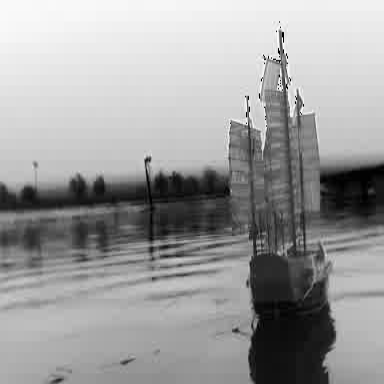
There is a sailboat in the infrared image.